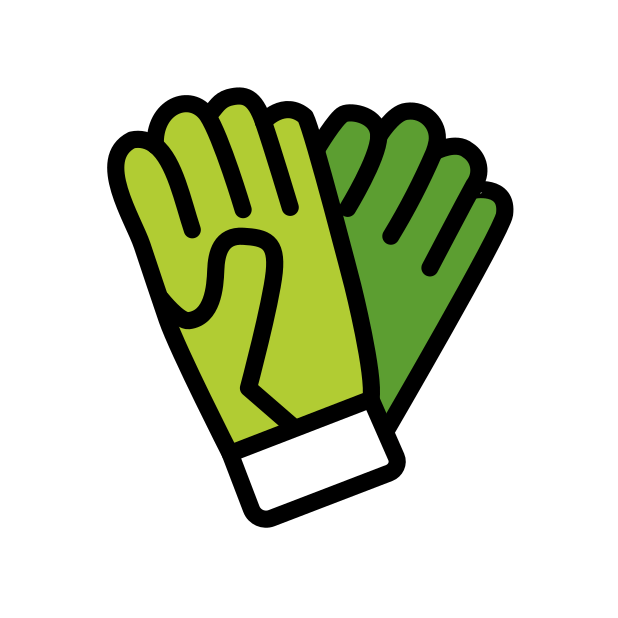
gardening gloves